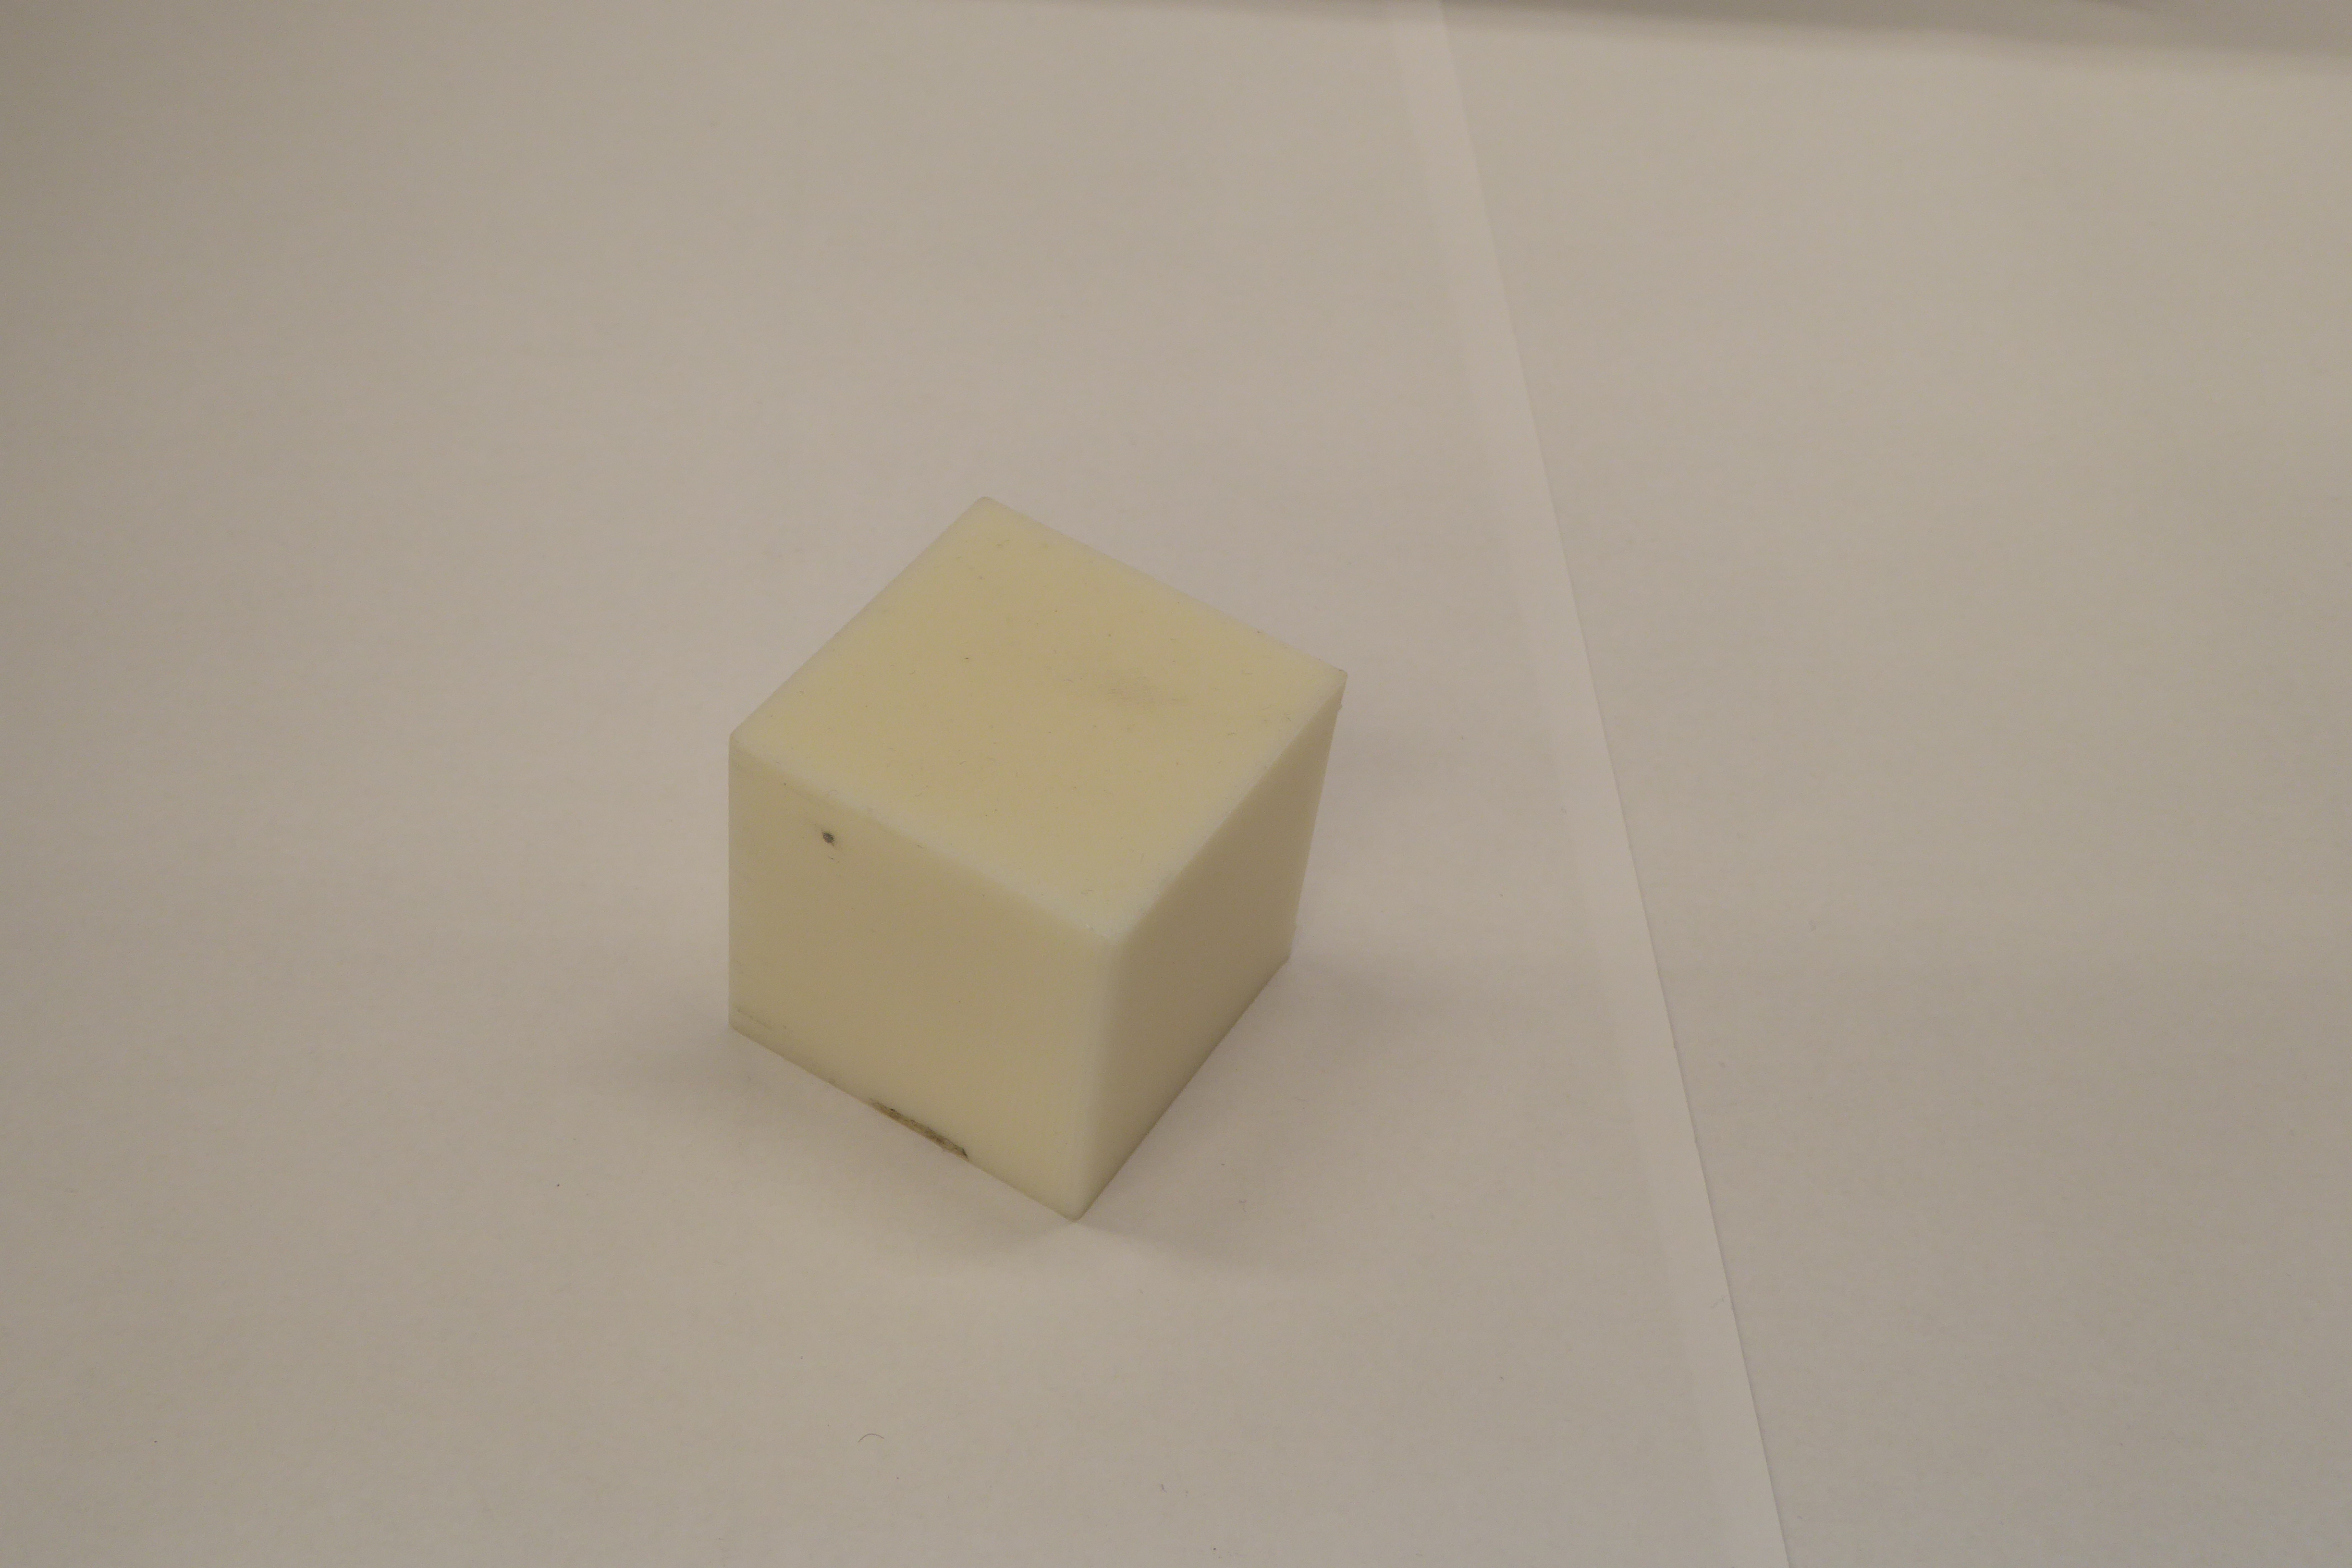
Label: Cuboid